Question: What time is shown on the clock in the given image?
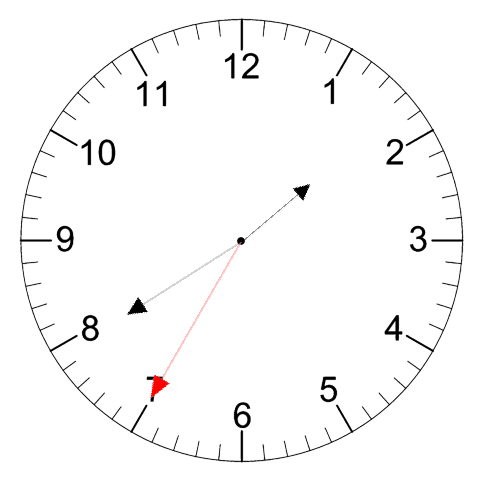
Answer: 01:39:35